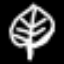
Label: leaf